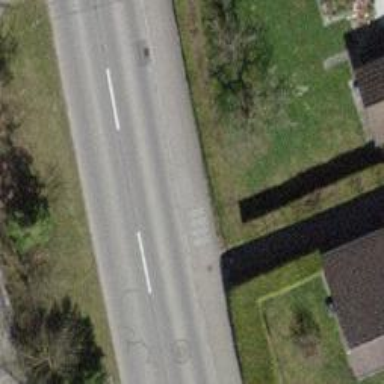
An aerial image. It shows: Bollard barrier.